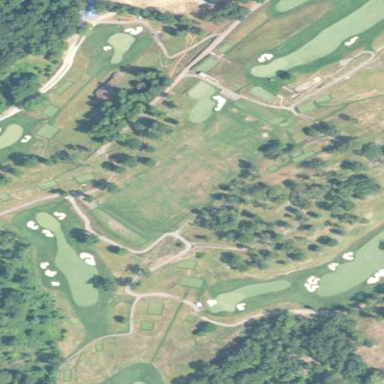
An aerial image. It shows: Rough area on grassy golf course.